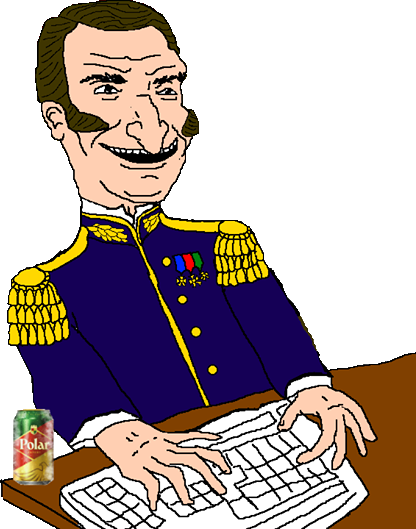
Label: 5_Bruce